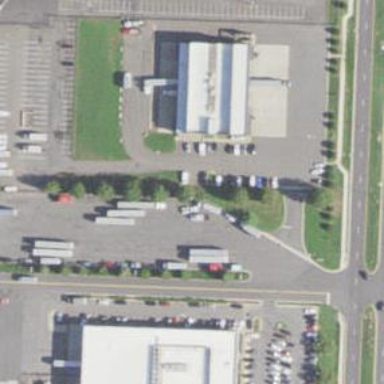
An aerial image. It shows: Parking area with surface.